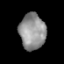
Tissue: prostate
Cell type: Fibroblasts
Senescence score: 0.6846
Nuclear area (px): 919
Mean DAPI intensity: 145.266